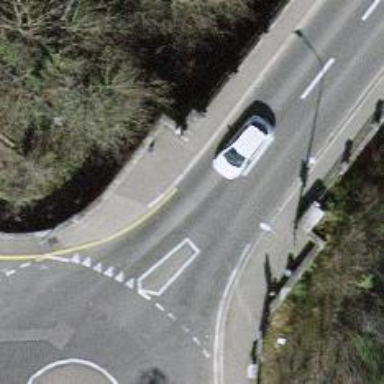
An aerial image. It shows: Sidewalk bridge over footway road.